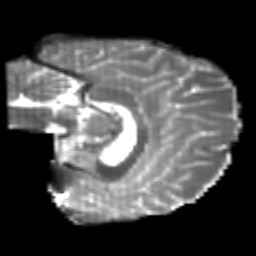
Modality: T2w
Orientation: sagittal
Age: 26
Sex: female
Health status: healthy
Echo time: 0.074 s